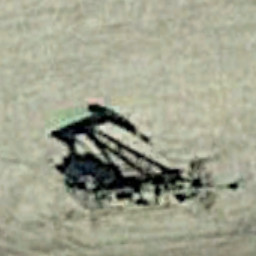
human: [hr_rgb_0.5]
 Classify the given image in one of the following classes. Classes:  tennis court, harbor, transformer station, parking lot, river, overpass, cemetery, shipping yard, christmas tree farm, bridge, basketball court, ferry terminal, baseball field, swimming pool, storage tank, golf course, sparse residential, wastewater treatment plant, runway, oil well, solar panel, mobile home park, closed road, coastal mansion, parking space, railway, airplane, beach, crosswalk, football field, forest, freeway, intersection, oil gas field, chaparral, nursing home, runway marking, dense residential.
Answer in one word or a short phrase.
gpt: oil well